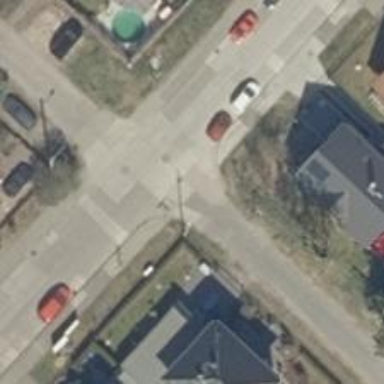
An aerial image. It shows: Asphalt road in residential area.